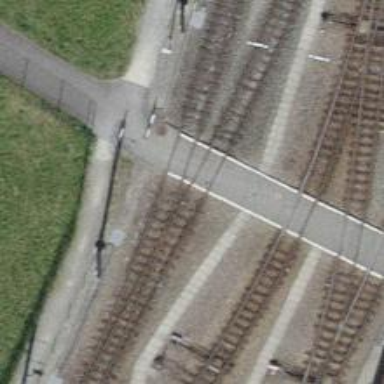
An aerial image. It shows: Railway crossing.